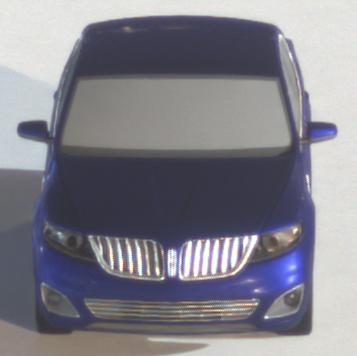
Make: Lincoln
Model: MKS
Detailed model: -
Model produced from: 2008
Model produced until: 2011
Doors: 4
Color: blue
Road condition: dry road
Daytime: night
Contrast: high contrast